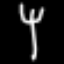
Label: fork